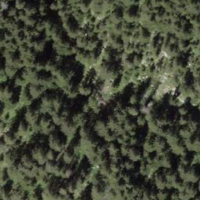
EUNIS habitat code: 43
Species observed at this site:
Melitaea diamina